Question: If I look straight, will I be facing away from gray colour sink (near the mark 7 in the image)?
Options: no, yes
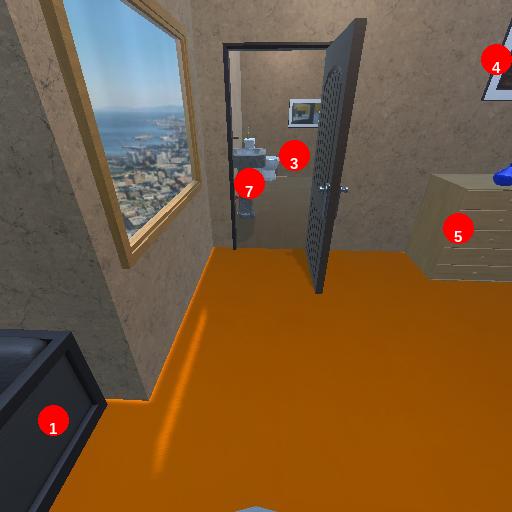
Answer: no